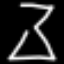
Label: hourglass